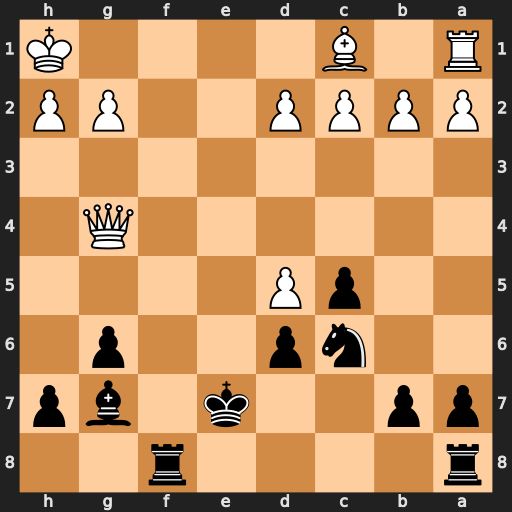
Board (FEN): r4r2/pp2k1bp/2np2p1/2pP4/6Q1/8/PPPP2PP/R1B4K
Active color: b
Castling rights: -
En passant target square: -
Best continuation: Rf1#